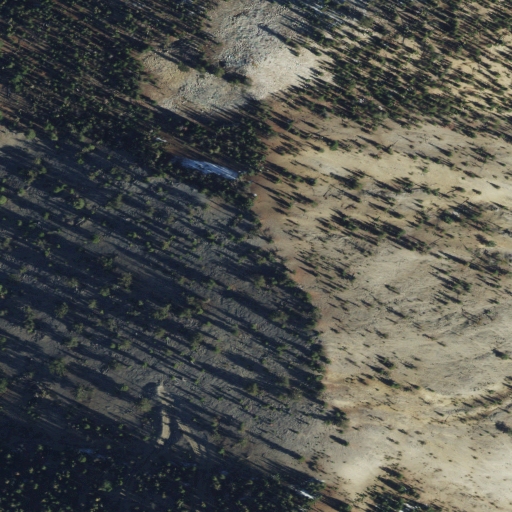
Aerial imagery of mountain in Idaho named Cinnabar Peak containing evergreen forest, grassland, shrub, and barren land